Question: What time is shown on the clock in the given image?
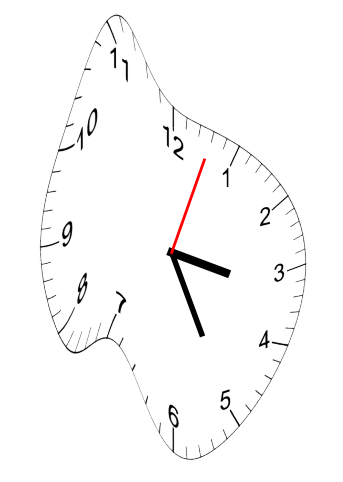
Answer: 03:25:03